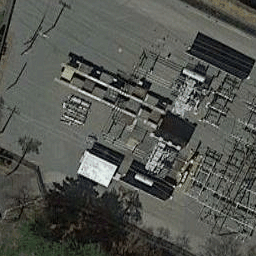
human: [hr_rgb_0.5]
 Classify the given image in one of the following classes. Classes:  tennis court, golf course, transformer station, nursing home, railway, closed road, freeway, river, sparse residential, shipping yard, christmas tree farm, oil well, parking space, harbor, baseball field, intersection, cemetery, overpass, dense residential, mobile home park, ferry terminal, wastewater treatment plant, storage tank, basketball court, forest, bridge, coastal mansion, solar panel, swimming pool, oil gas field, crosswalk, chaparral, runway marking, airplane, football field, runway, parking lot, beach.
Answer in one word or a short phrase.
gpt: transformer station